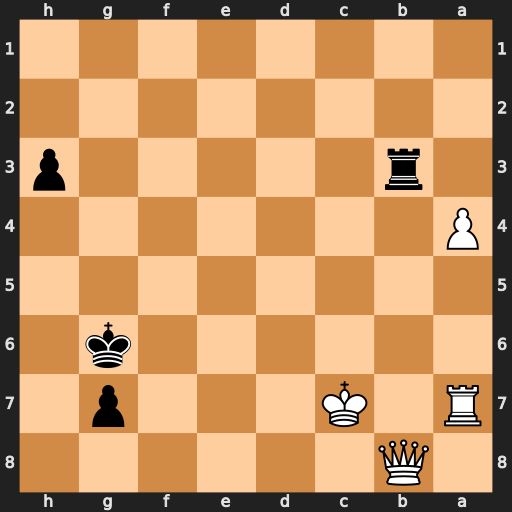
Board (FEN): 1Q6/R1K3p1/6k1/8/P7/1r5p/8/8
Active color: b
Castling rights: -
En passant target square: -
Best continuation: Rxb8 Kxb8 h2 Ra6+ Kf7